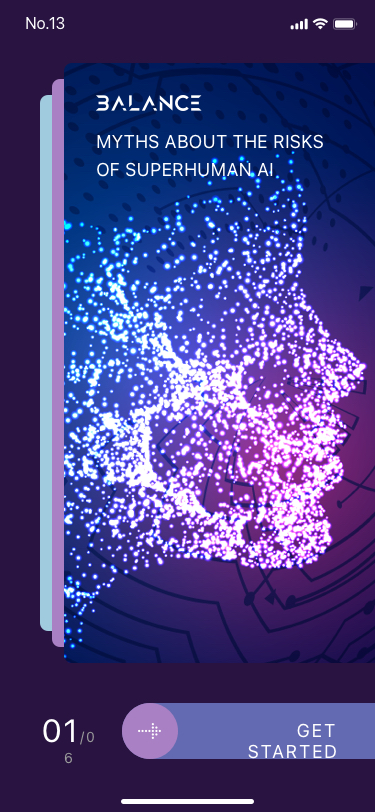
Text in this UI design:
MYTHS ABOUT THE RISKS OF SUPERHUMAN AI
Get Started
01/06